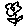
Label: flower